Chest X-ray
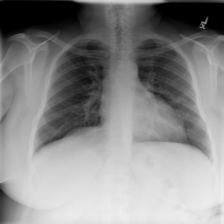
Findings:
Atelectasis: negative
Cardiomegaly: negative
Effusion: negative
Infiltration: negative
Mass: negative
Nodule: negative
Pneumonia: negative
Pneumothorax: negative
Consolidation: negative
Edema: negative
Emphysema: negative
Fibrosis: negative
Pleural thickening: negative
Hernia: negative